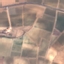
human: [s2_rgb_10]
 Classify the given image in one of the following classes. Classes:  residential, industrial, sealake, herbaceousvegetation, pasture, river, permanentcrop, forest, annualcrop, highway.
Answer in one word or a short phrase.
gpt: PermanentCrop